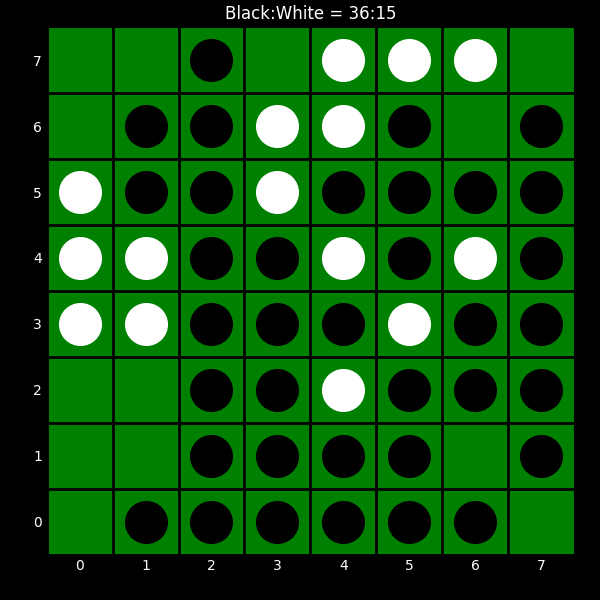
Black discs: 36
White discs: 15